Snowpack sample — Loveland Pass, Silver Plume, Colorado, USA (2/11/26, 12:00 PM MST)
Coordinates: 39.663, -105.886
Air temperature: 35 °F
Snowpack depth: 82 cm
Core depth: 40 cm
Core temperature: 23 °F
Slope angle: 13°, slope face: 12°
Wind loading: high
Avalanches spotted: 1
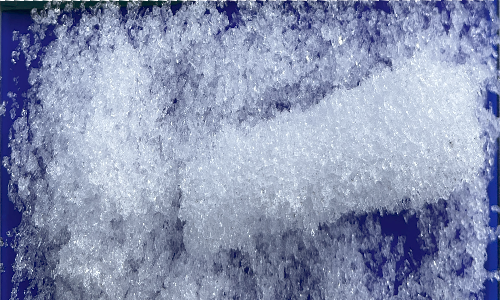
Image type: core
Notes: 1 small avalanche spotted on the north side of the bowl, lots of wind loading